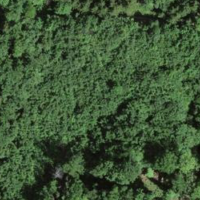
EUNIS habitat code: 41
Species observed at this site:
Aruncus dioicus